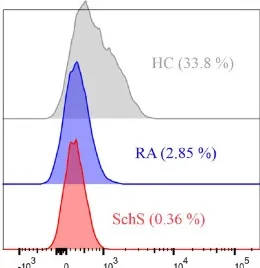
Analysis of the phosphorylation of IRAK-4 and STAT-3 in B cells and Monocytes. (E,F) STAT-3 in monocytes. On the left, comparison of phosphorylation levels in an untreated Schnitzler syndrome patient (SchS, male, 62 years old), rheumatoid arthritis patient (RA, male, 73 years old), and healthy control (HC, male, 62 years old, with methotrexate therapy) with percentage of cells with phosphorylated target molecules in brackets; on the right, comparison of phosphorylation levels of the SchS patient before and 6 months after initiation of anakinra. Further results of healthy controls and RA patients can be seen in the Supplementary Material.
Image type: radiology (ct)